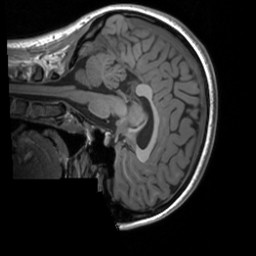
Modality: T1w
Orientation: sagittal
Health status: healthy
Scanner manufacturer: siemens
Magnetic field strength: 3 T
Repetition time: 1.9 s
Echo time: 0.00226 s